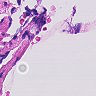
Metastatic tissue present: no